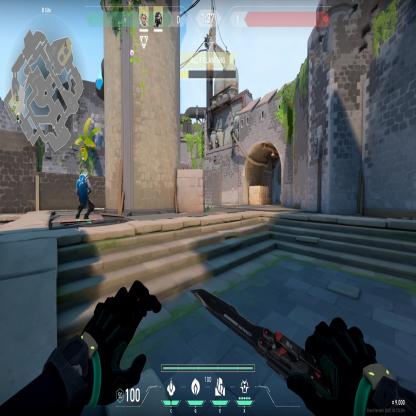
Label: teammate